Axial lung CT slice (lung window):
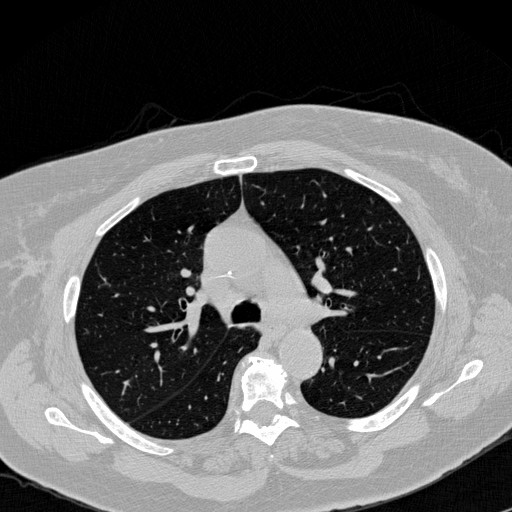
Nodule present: no